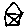
Label: house